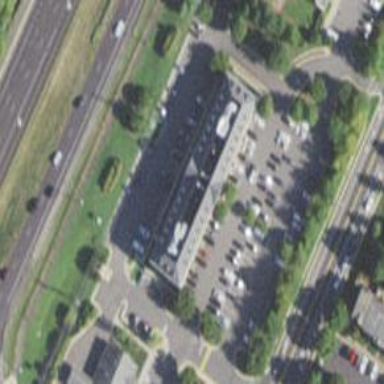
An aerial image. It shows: Healthcare clinic.